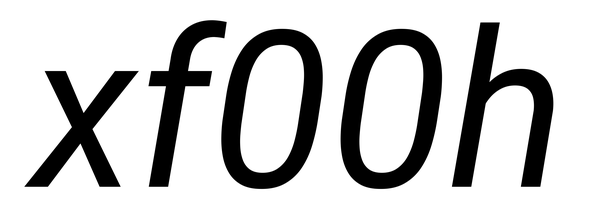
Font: Roboto-Italic_Italic